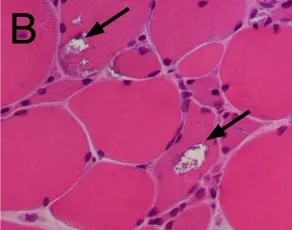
Muscle biopsy. (B) Frequent rimmed vacuoles (arrows) with basophilic material (HE 400x).
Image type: pathology (h&e)